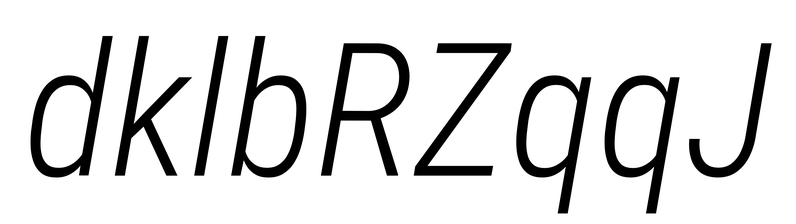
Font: Roboto-Italic_Condensed_Light_Italic